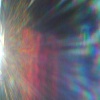
Label: sunburn